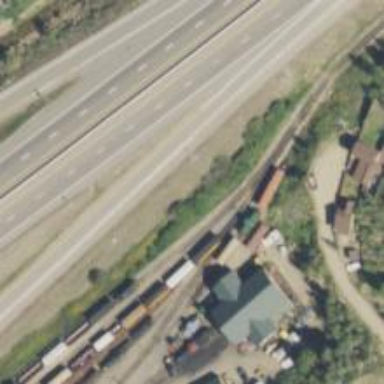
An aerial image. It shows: Preserved siding railway with historic significance.